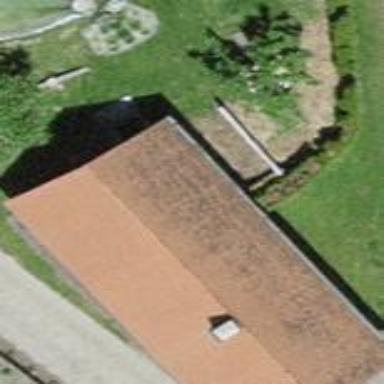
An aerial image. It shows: Barn.